Question: My window has three iframes, I am able to switch to, the first two frames in the hierarchy and perform the actions, but unable to switch the context to the third frame.

I am able to switch to 'FWin0' and 'Content0' frame and set/get the values in the screen, but unable to switch the context to 'content' iframe. I tried all the possible options.
'''
driver.switchTo().frame("FWin0"); - Works fine
driver.switchTo().frame("Content0"); - Works fine
driver.switchTo().frame("contnet"); - Fails, I tried integer options too
'''
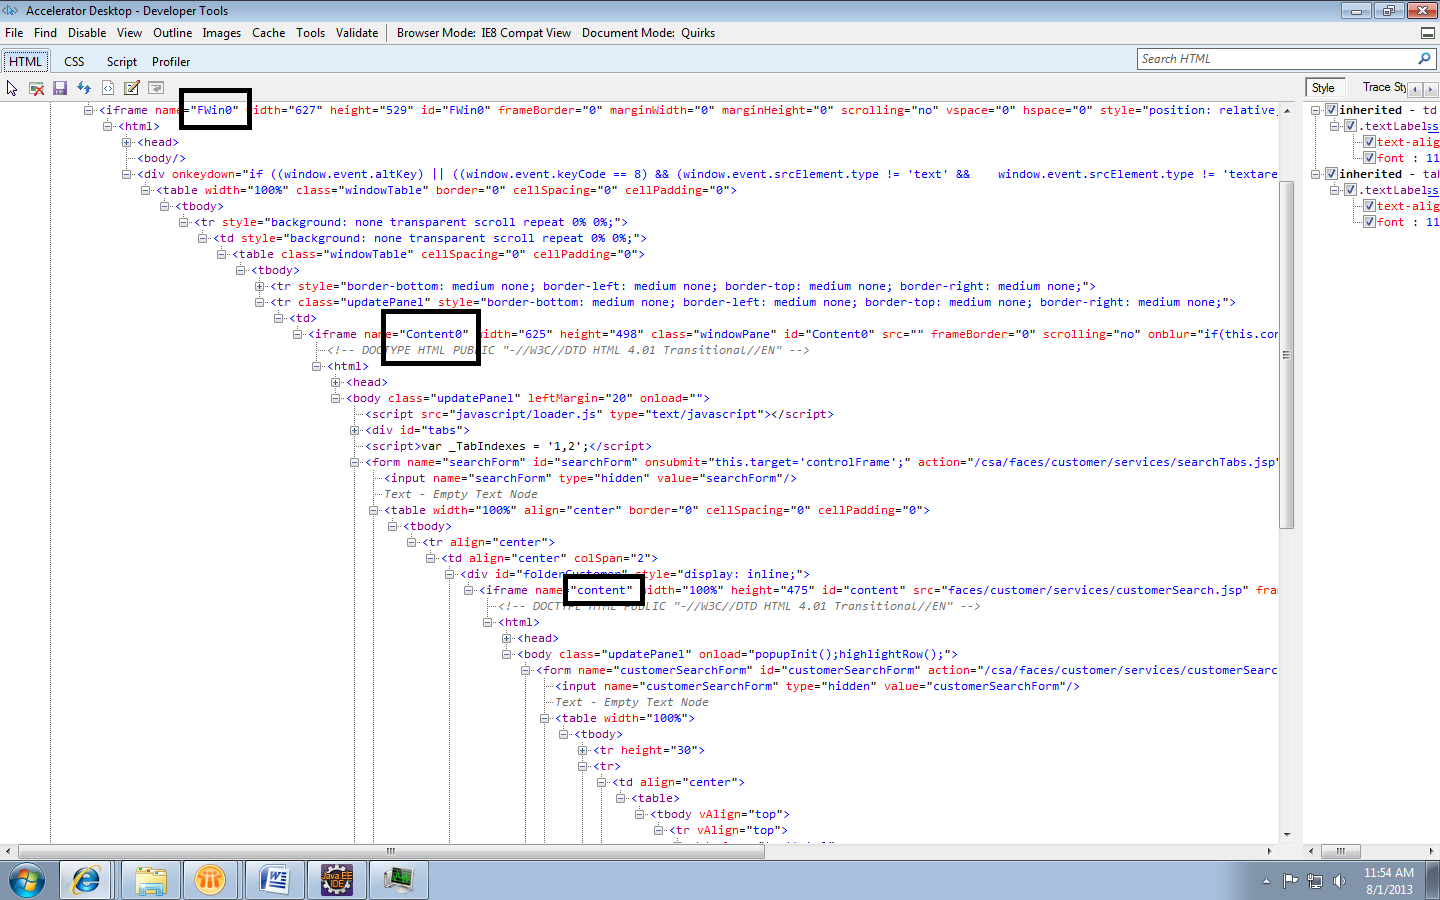
Answer: Please provide info on why you think it fails?
Meanwhile, try this:
'''
driver.switchTo().defaultContent(); // switch out of all frames
List<WebElement> frames = driver.findElements(By.cssSelector("iframe"));
// print out the frames.size()
driver.switchTo().frame("FWin0");
driver.switchTo().frame("Content0");
frames = driver.findElements(By.cssSelector("iframe"));
// print out the frames.size() again
// find frame element and switch to
WebElement contentFrame = driver.findElement(By.cssSelector("#content"));
// alternative css locator: By.cssSelector("iframe[id='content']")
// alternative css locator: By.cssSelector("iframe[name='content']")
// alternative css locator: By.cssSelector("iframe[src*='customSearch']")
// alternative xpath locator: By.xpath("//iframe[contains(@src, 'customSearch')]")
driver.switchTo().frame(contentFrame);
'''